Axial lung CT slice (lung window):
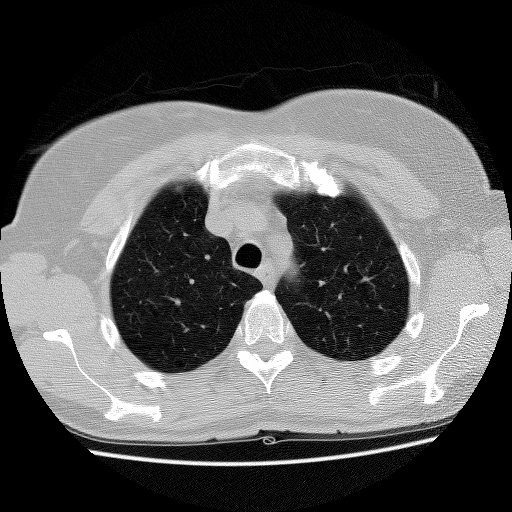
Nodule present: no